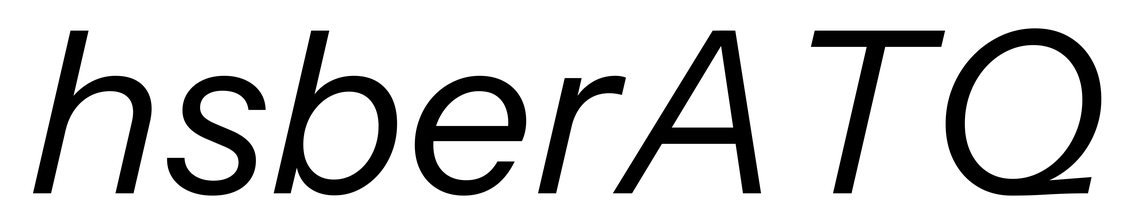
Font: InstrumentSans-Italic_Italic